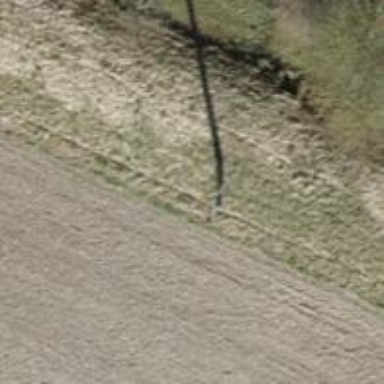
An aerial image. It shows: Concrete power pole.